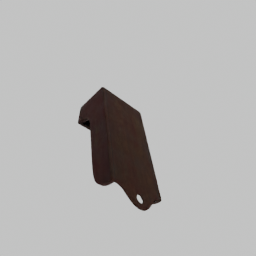
Label: furniture